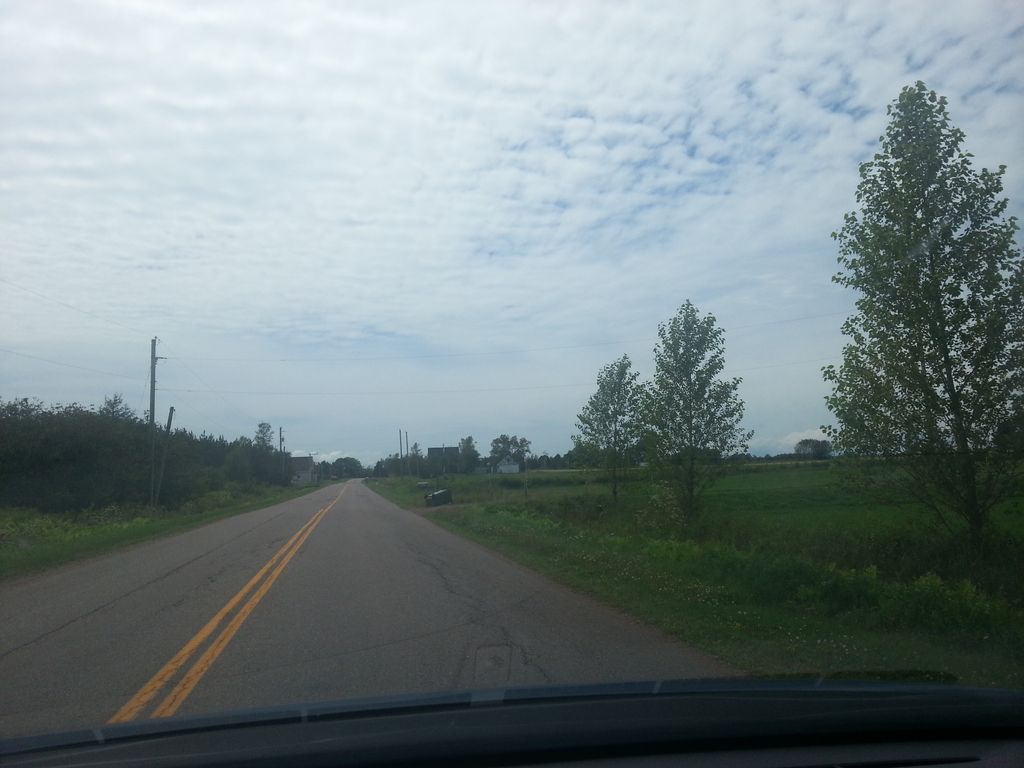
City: charlottetown